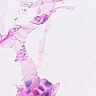
Metastatic tissue present: no